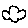
Label: cloud